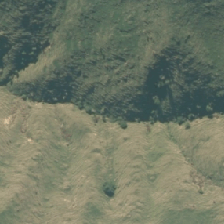
Land cover: high_producing_grassland